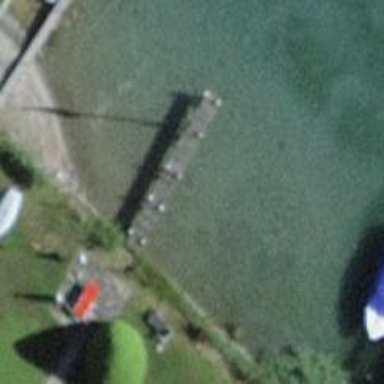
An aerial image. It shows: Man-made pier.